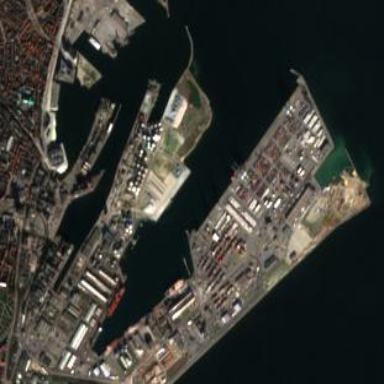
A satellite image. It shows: Industrial area serving as port. Containers for cargo are present.